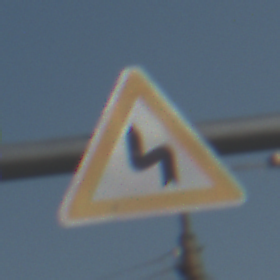
Verkehrszeichen: DoppelkurveZunaechstLinks
Umgebung: Outdoor, Special
Tageszeit: MorningAfternoon
Wetter: Clear
Licht: Natural
Jahreszeit: NotSpecified
Kontrast: HighContrast